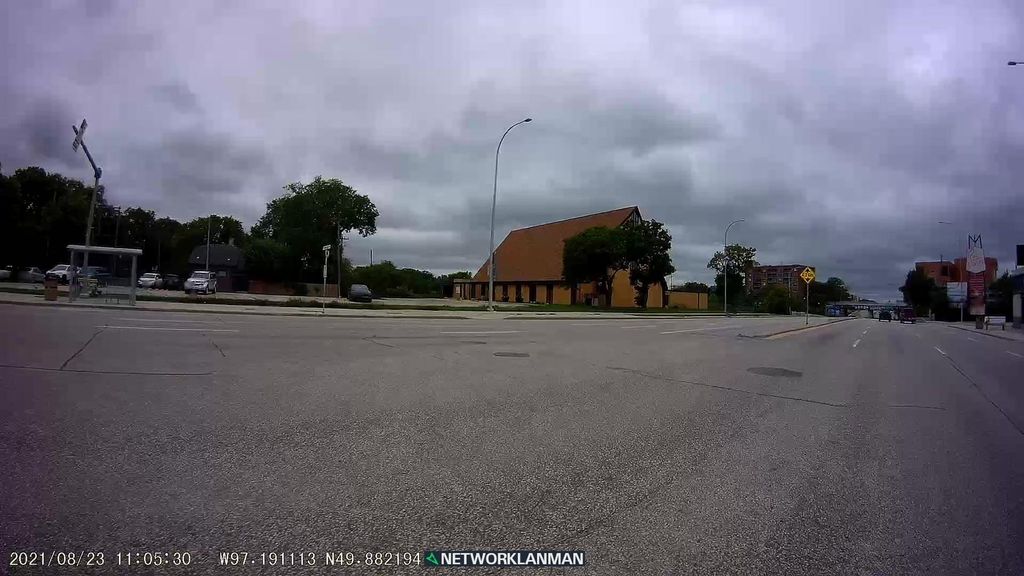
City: winnipeg